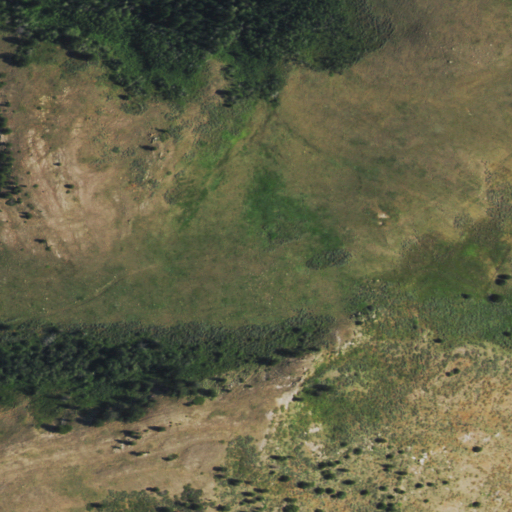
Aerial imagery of plain(s) in Wyoming named Steeple Pasture containing shrub, evergreen forest, and grassland